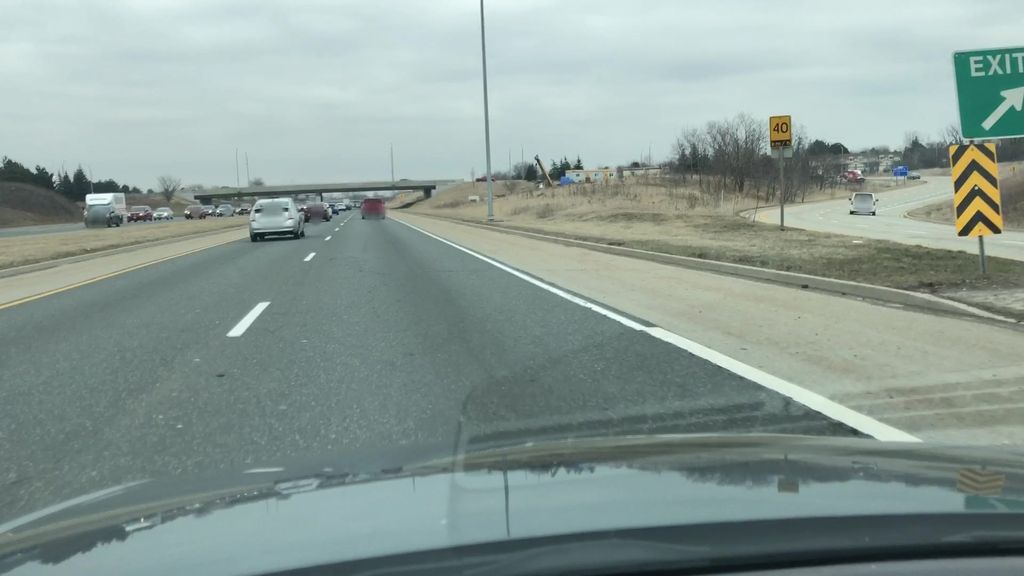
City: hamilton